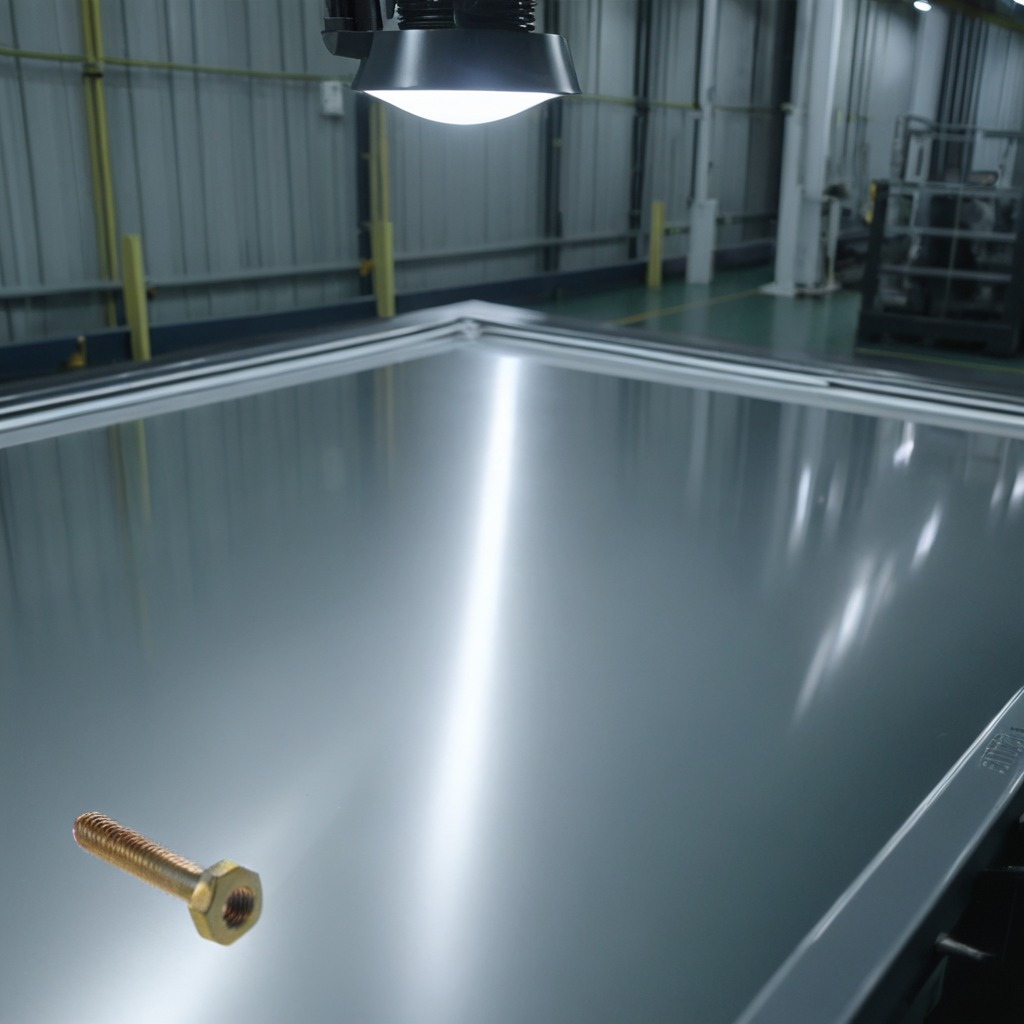
A metal screw is lying on the high-gloss table in the ship maintenance bay.